Question: I have this DataGrid :

I would like to add at the bottom of DataGrid a Row that contain Name: Total and Price: the Sum of all price. And if is possible that this row will be frozen.
Do you have any ideas?
The simple project is in this link : <URL>
This is the XAML code:
'''
<DataGrid ItemsSource="{Binding Articles}" AutoGenerateColumns="False" HorizontalAlignment="Left" CanUserAddRows="False" IsReadOnly="True">
<DataGrid.Columns>
<DataGridTextColumn Header="Name" Binding="{Binding Name}"/>
<DataGridTextColumn Header="Price" Binding="{Binding Price}" />
</DataGrid.Columns>
</DataGrid>
'''
and this is the ViewModel:
'''
[Export(typeof(IShell))]
public class MainViewModel : Screen
{
public System.ComponentModel.ICollectionView Articles { get; set; }
public MainViewModel()
{
Articles = CollectionViewSource.GetDefaultView(GetArticles());
}
private List<Article> GetArticles()
{
List<Article> arts = new List<Article>();
arts.Add(new Article { Name = "Name1", Price = 2.80 });
arts.Add(new Article { Name = "Name2", Price = 1.25 });
arts.Add(new Article { Name = "Name3", Price = 9.32 });
arts.Add(new Article { Name = "Name4", Price = 1.31 });
arts.Add(new Article { Name = "Name5", Price = 0.80});
arts.Add(new Article { Name = "Name6", Price = 2.50});
arts.Add(new Article { Name = "Name7", Price = 0.50 });
return arts;
}
}
'''
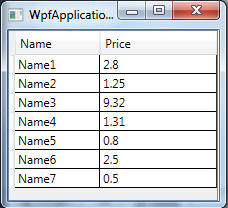
Answer: one more:
'''
private List<Article> GetArticles()
{
List<Article> arts = new List<Article>();
arts.Add(new Article { Name = "Name1", Price = 2.80 });
arts.Add(new Article { Name = "Name2", Price = 1.25 });
arts.Add(new Article { Name = "Name3", Price = 9.32 });
arts.Add(new Article { Name = "Name4", Price = 1.31 });
arts.Add(new Article { Name = "Name5", Price = 0.80 });
arts.Add(new Article { Name = "Name6", Price = 2.50 });
arts.Add(new Article { Name = "Name7", Price = 0.50 });
arts.Add(new Article { Name = "Total", Price = arts.Sum(l => l.Price)});
return arts;
}
'''